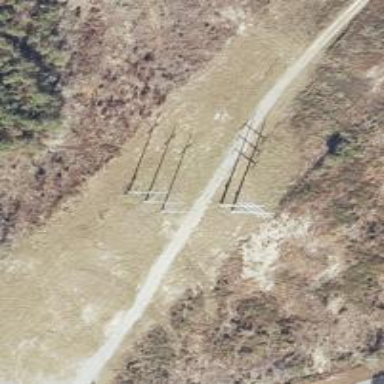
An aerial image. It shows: Power tower.